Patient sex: M
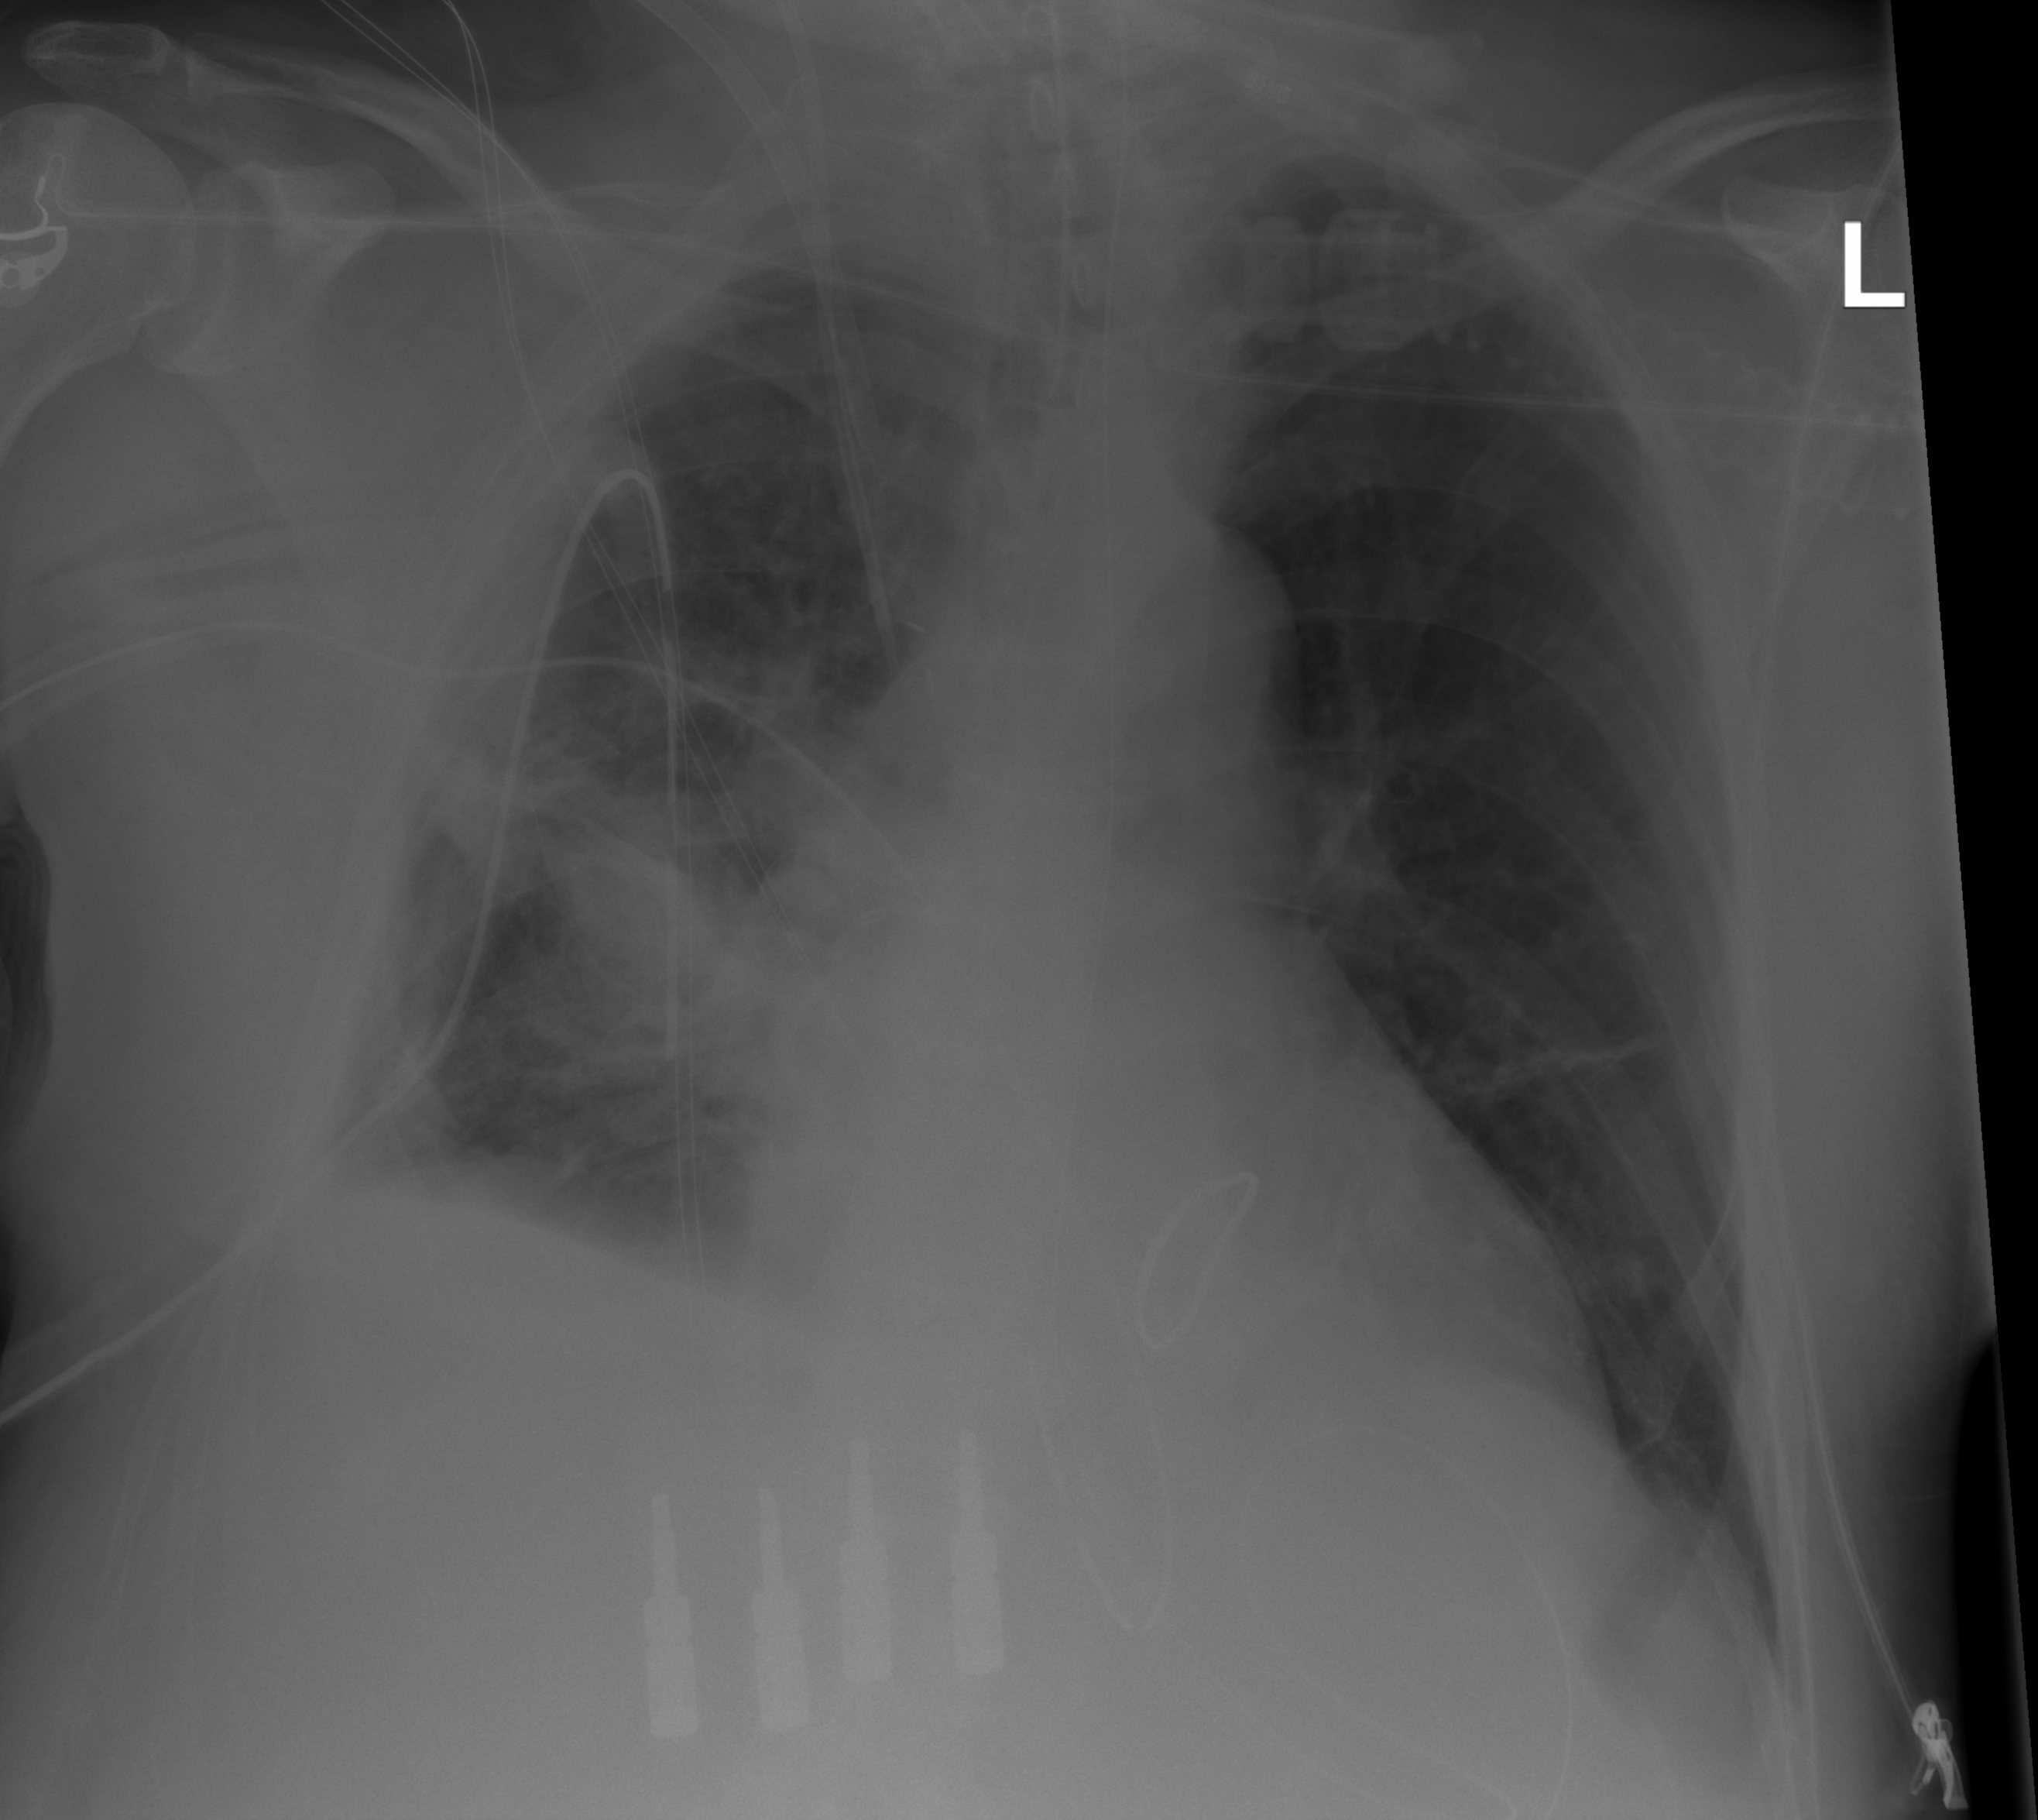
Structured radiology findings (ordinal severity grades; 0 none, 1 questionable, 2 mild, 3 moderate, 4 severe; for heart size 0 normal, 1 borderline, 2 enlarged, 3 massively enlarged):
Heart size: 1
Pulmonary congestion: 0
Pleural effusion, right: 2
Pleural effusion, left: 0
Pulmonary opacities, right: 3
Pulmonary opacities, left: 0
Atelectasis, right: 2
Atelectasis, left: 0